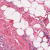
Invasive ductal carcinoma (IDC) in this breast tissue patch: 1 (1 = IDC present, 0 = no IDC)